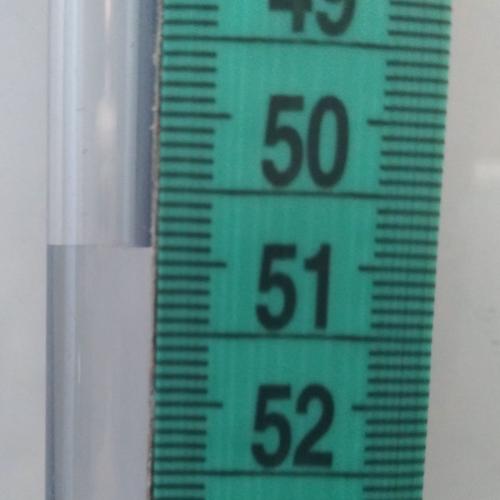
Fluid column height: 50.9 cm